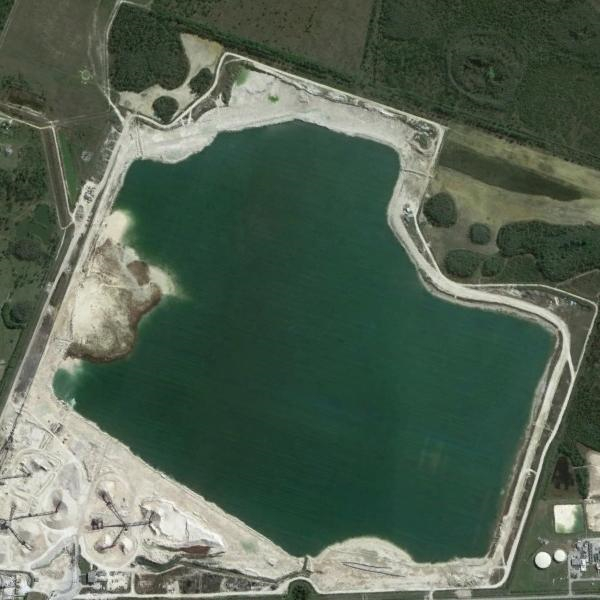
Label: Pond